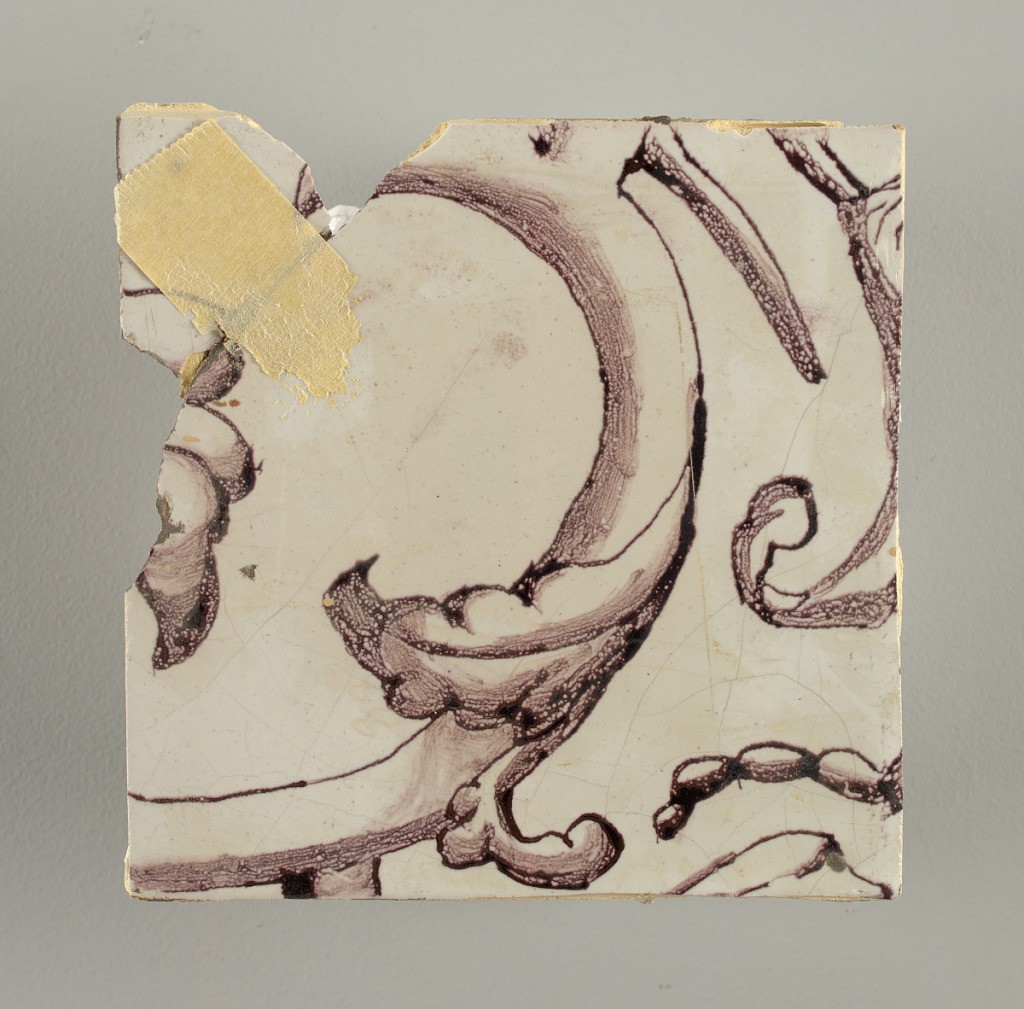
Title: Wall facing
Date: ca. 1725
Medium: Tin-glazed earthenware, underglaze
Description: Horizontal rectangle.  Thirty-seven tiles wide and twenty-one high with opening for door or window nineteen and one-half tiles high and twelve wide.  To left and right of opening, centered canopy above. Left, woman representing Hope, right, a sculputure urn.  Centered above opening, a mascaron.  Arabesque design of foliage.